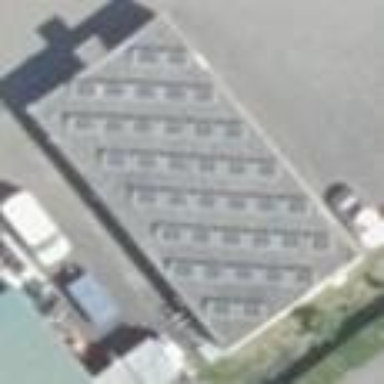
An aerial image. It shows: Commercial building.